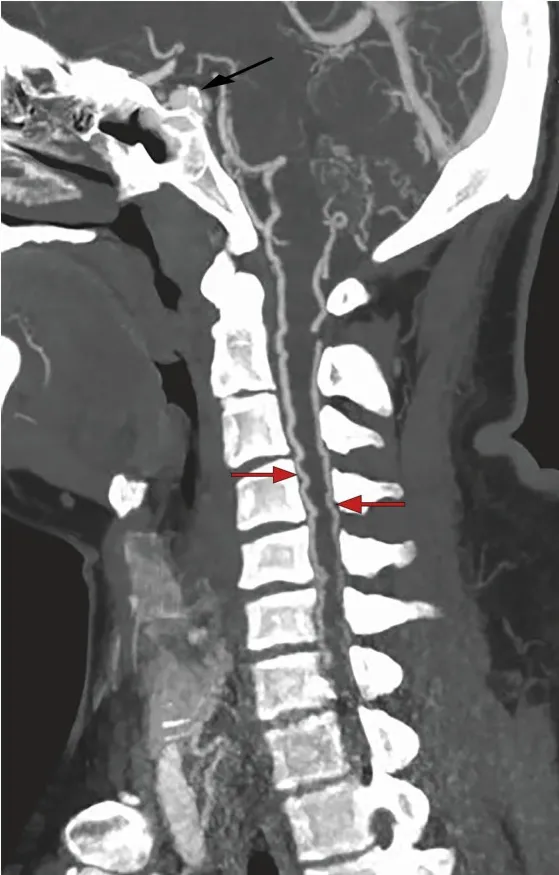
Preoperative CTA imaging showed that there was an abnormal vascular mass in the right cavernous sinus area, and prominent vascular structures could be seen around the medulla.
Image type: radiology (ct)